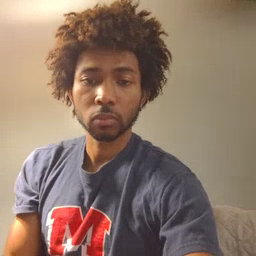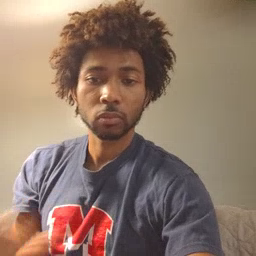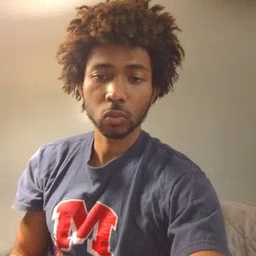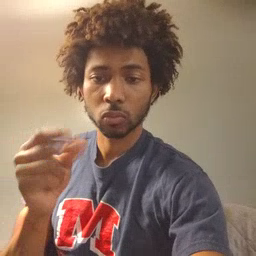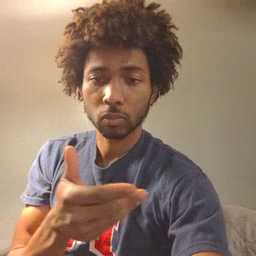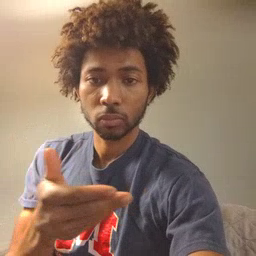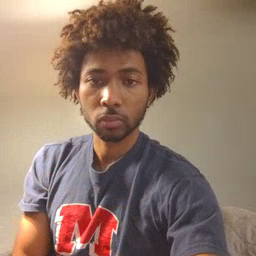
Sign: puppy